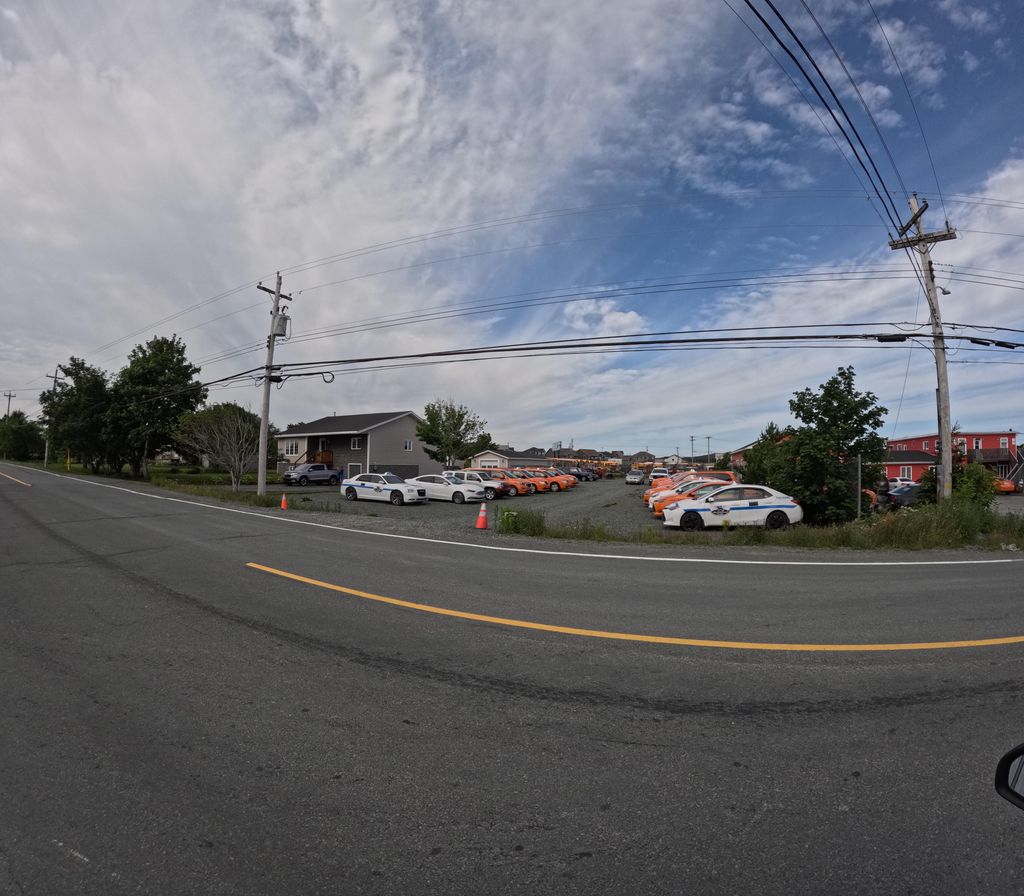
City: st_johns